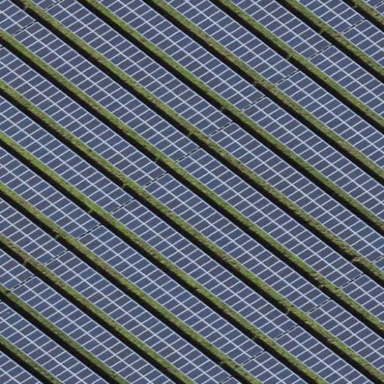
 consisting of solar photovoltaic panels."